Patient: sex M, age 80
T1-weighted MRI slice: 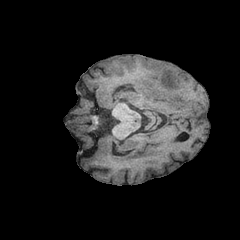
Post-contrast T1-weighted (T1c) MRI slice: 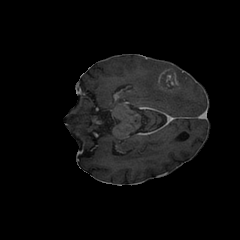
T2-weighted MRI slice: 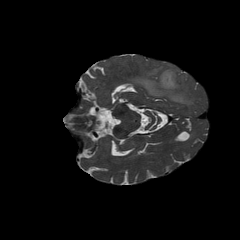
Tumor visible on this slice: yes
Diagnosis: Glioblastoma, IDH-wildtype
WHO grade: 4